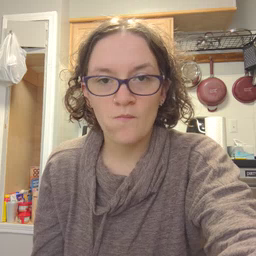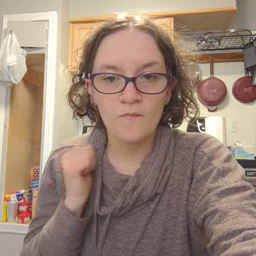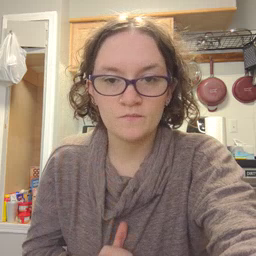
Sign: jacket